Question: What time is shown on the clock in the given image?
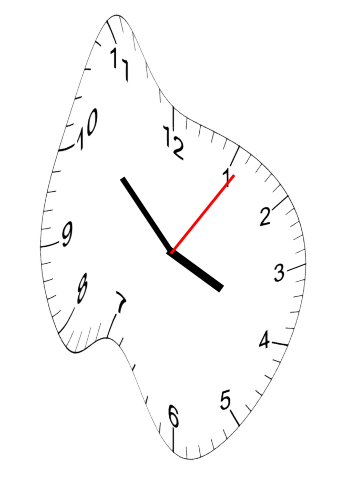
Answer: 03:52:06